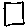
Label: square